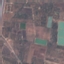
Land use / land cover: PermanentCrop